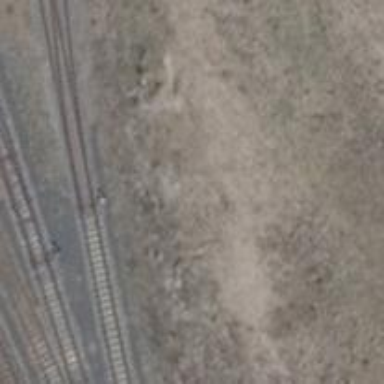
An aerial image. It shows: Abandoned railway.